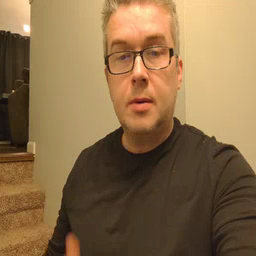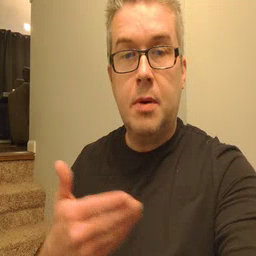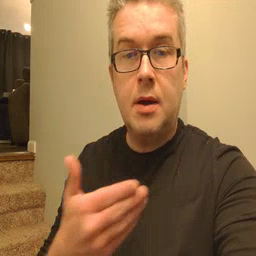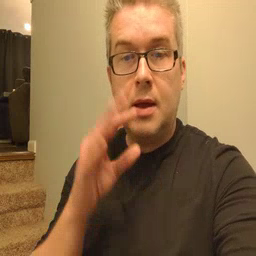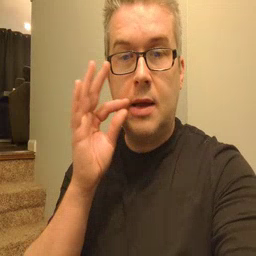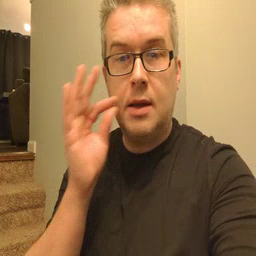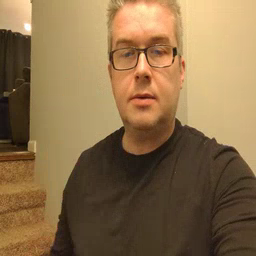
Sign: kitty